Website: macys
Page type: billing-address
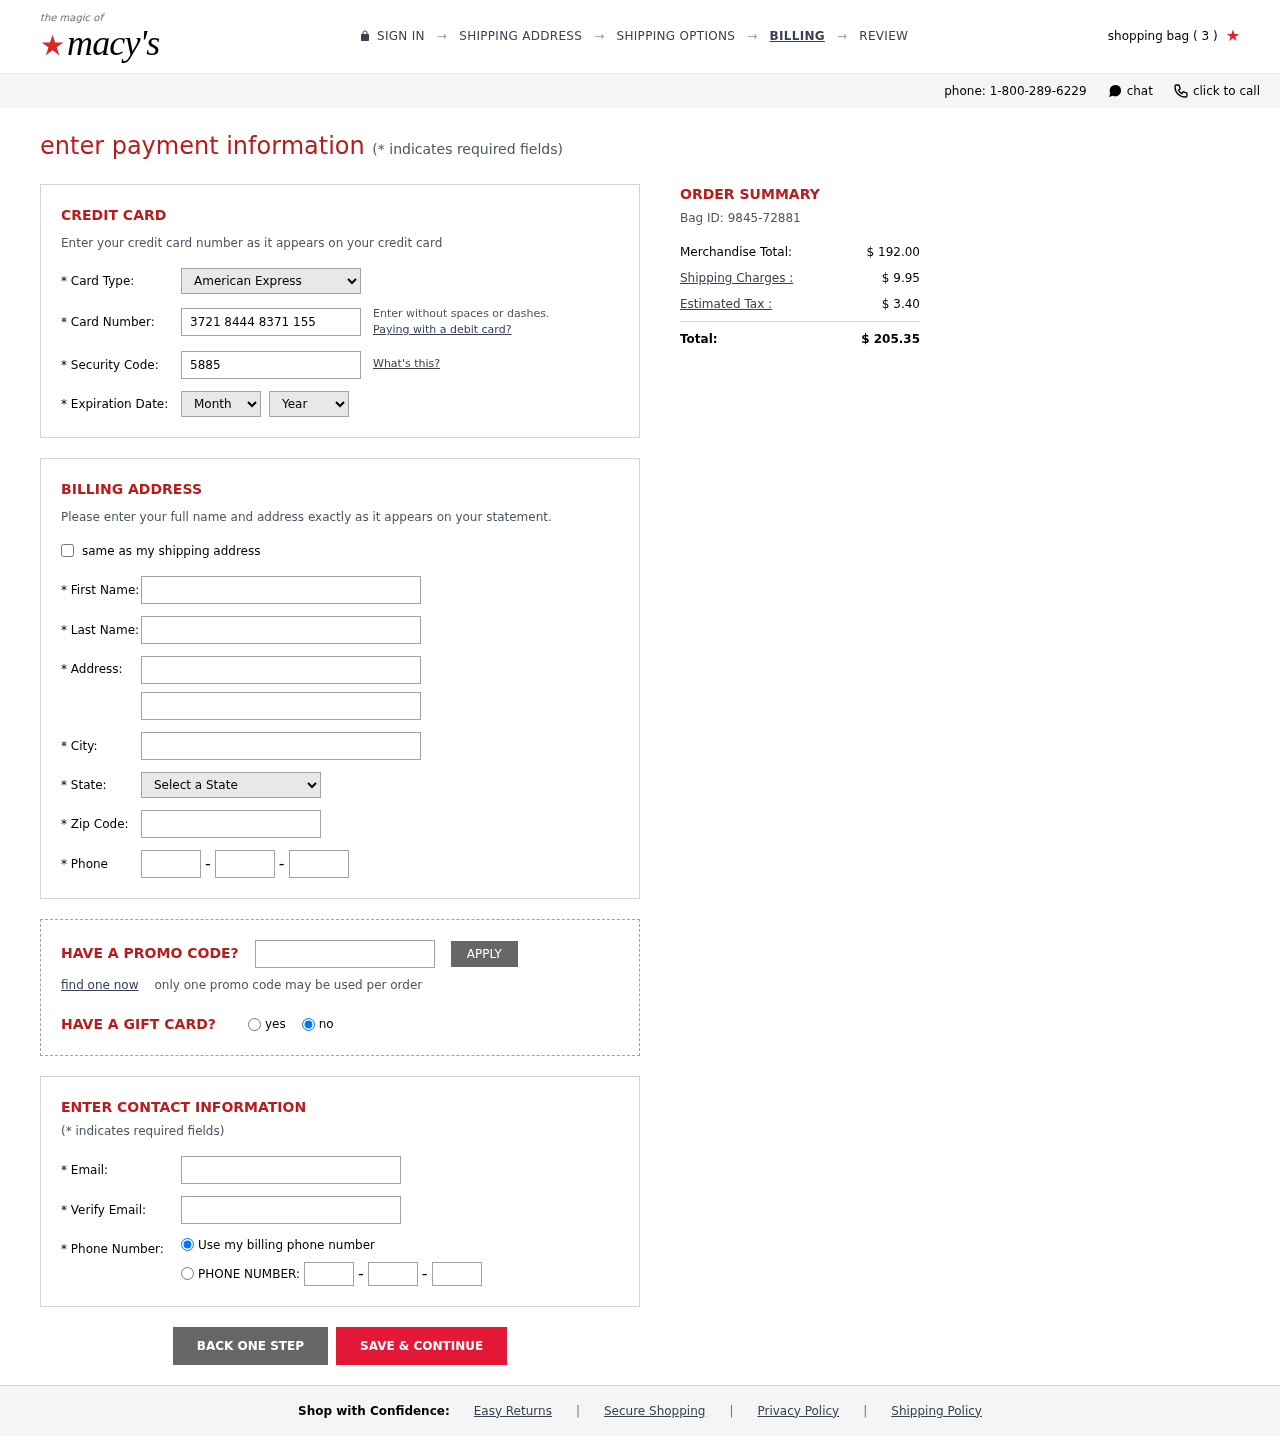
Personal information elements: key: PII_CARD_CVV
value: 5885
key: PII_CARD_EXPIRY_MONTH
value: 04
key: PII_CARD_EXPIRY_YEAR
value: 30
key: PII_CARD_NUMBER
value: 3721 8444 8371 155
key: PII_CARD_TYPE
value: American Express
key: PII_CITY
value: New Jeremiahbury
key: PII_EMAIL
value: brandistanley@yahoo.com
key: PII_FIRSTNAME
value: Brandi
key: PII_LASTNAME
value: Stanley
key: PII_PHONE_AREA
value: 790
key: PII_PHONE_PREFIX
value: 238
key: PII_PHONE_SUFFIX
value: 3980
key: PII_POSTCODE
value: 68774
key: PII_STATE_ABBR
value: MA
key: PII_STREET
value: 885 Michael Spur Suite 032
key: PII_STREET2
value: Apt. 574
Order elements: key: ORDER_NUM_ITEMS
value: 3
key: ORDER_ID
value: Bag ID: 9845-72881
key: ORDER_SUBTOTAL
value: $ 192.00
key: ORDER_SHIPPING_COST
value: $ 9.95
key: ORDER_TAX
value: $ 3.40
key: ORDER_TOTAL
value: $ 205.35